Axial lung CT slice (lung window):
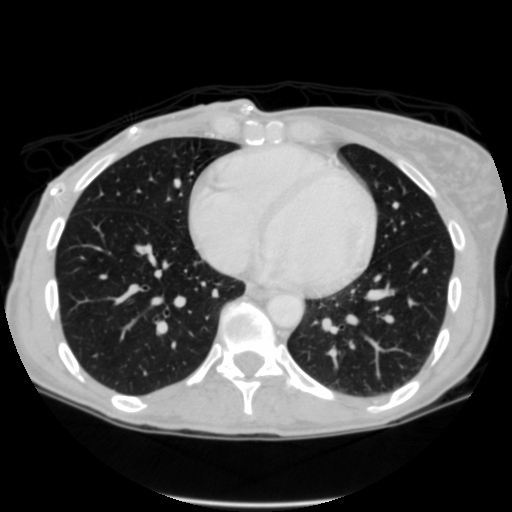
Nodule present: no